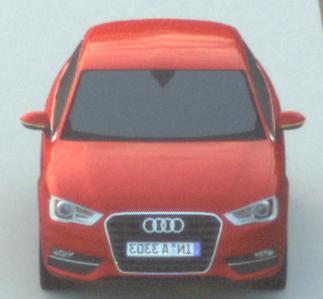
Make: Audi
Model: A3 1.2 TFSI
Detailed model: A3 (8V)
Model produced from: 2013/02
Model produced until: 2014/05
Doors: 3
Color: red
Road condition: dry road
Daytime: dawn
Contrast: low contrast